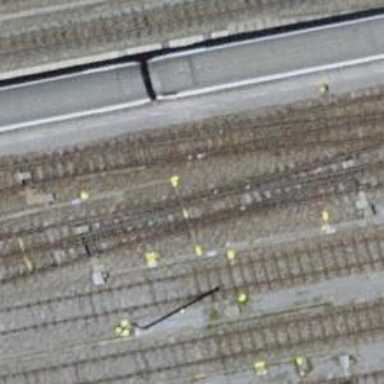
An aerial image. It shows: Yard with single rail track. The railway track is electrified with contact line for service purposes.